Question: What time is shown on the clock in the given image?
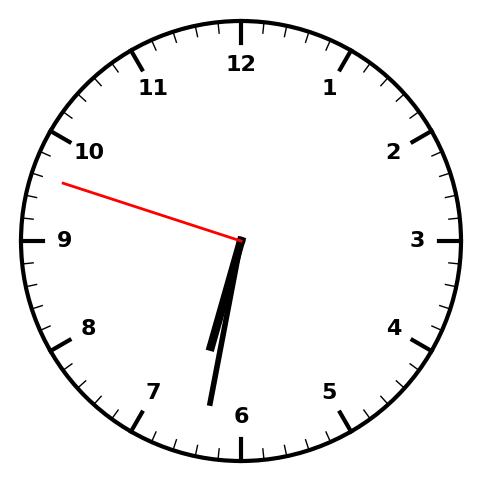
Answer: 06:31:48